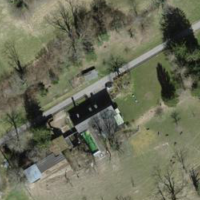
EUNIS habitat code: 24
Species observed at this site:
Asplenium ruta-muraria
Asplenium trichomanes